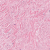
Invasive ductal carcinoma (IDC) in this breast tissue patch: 0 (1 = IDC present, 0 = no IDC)